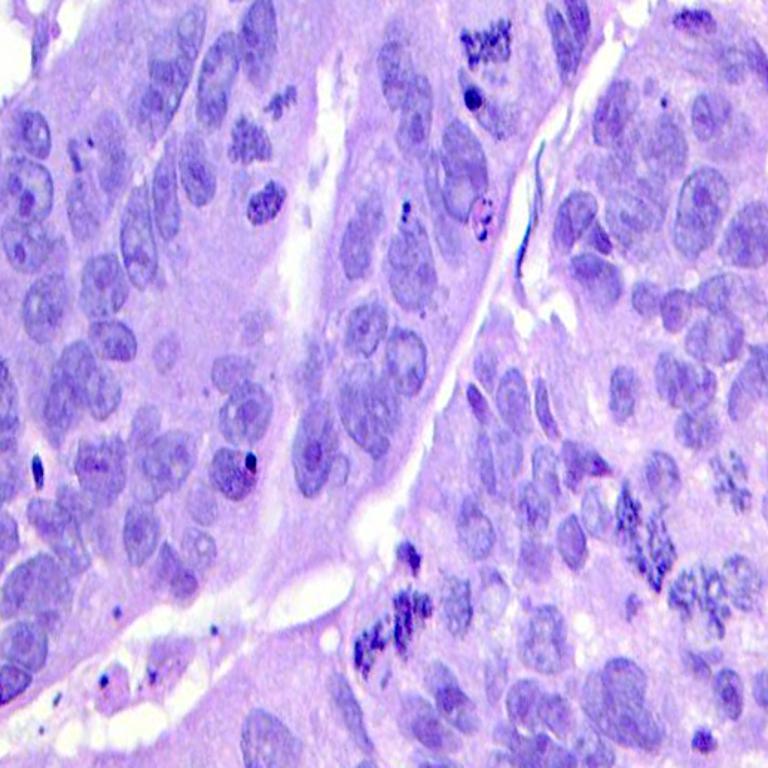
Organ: colon
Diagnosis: adenocarcinomas